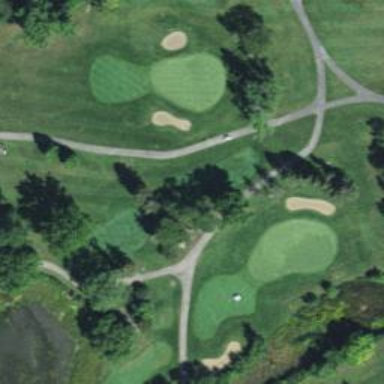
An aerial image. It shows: Path used for both walking and golf.